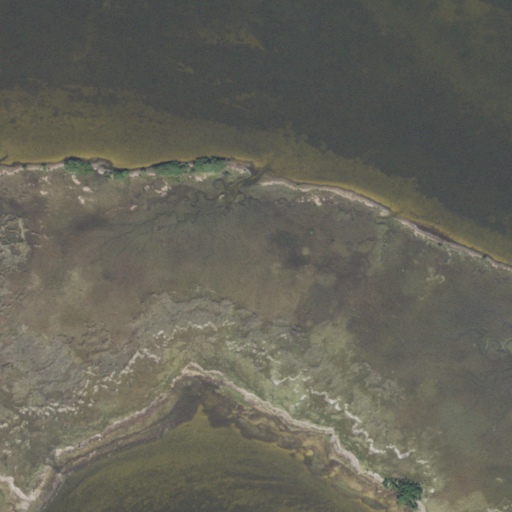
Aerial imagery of island in Florida named Pepperfish Keys containing herbaceous wetlands, open water, and barren land